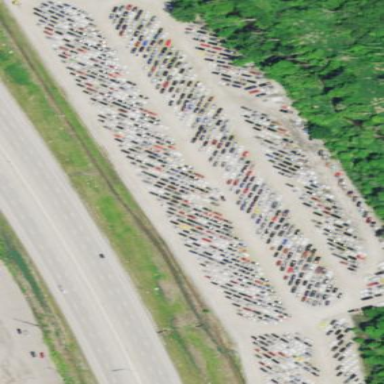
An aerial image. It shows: Industrial area designated for auto wrecking activities.